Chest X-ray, PA view. Patient: 43 years old, sex F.
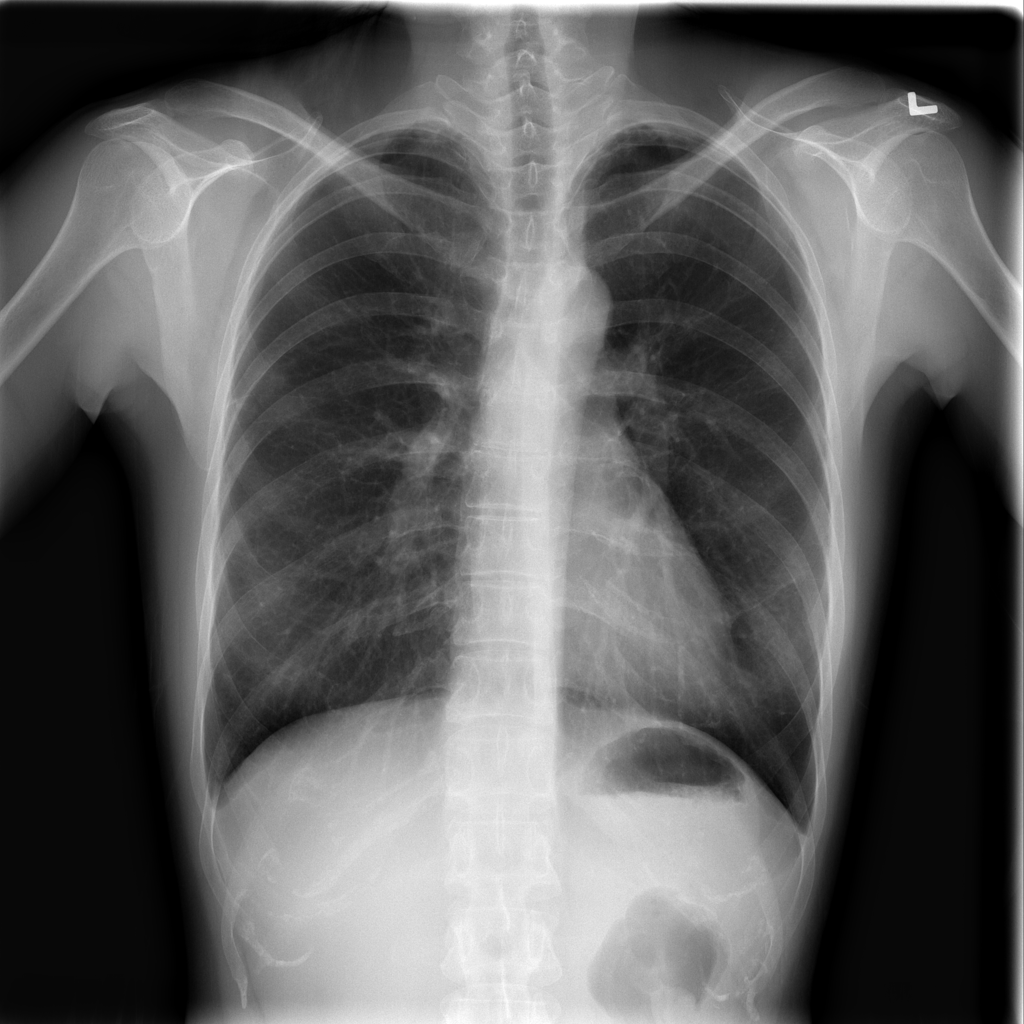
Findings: No Finding